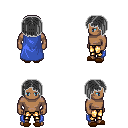
a pixel art fantasy rpg character, male body template, human, dark skin, blue cape, gold greaves, gray pageboy hairstyle, brown slippers, four views (front, back, left, right), 2x2 character sprite sheet, small pixel art, hard edges, no anti-aliasing